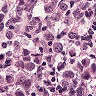
Metastatic tissue present: yes